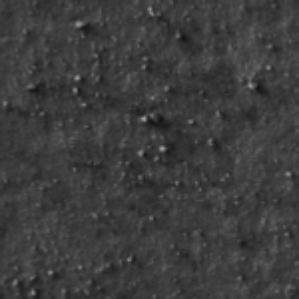
Label: frost